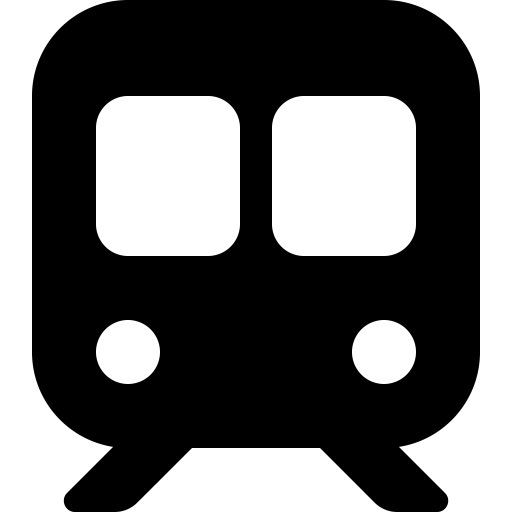
Tags: icon, FontAwesome, fa-icon, solid, train, subway